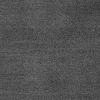
Atmospheric dust classification: dusty